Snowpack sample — Buffalo Mountain, Silverthorne, Colorado, USA (1/25/25, 10:11 AM MST)
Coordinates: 39.6222, -106.1139
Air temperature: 22 °F
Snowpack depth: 110 cm
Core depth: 40 cm
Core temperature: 46.4 °F
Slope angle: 12°, slope face: 102°
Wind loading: high
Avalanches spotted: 0
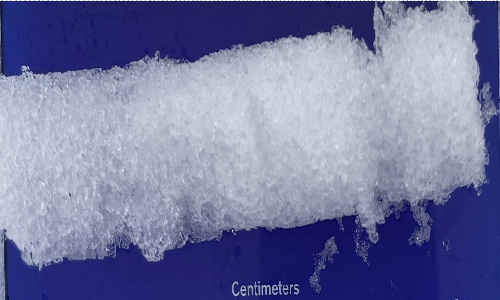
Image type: core
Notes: No avalanches nearby, collected on the outskirts of a fire break 15 meters from the treeline, on way to Buffalo and Red Mountain